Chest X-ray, PA view. Patient: 71 years old, sex M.
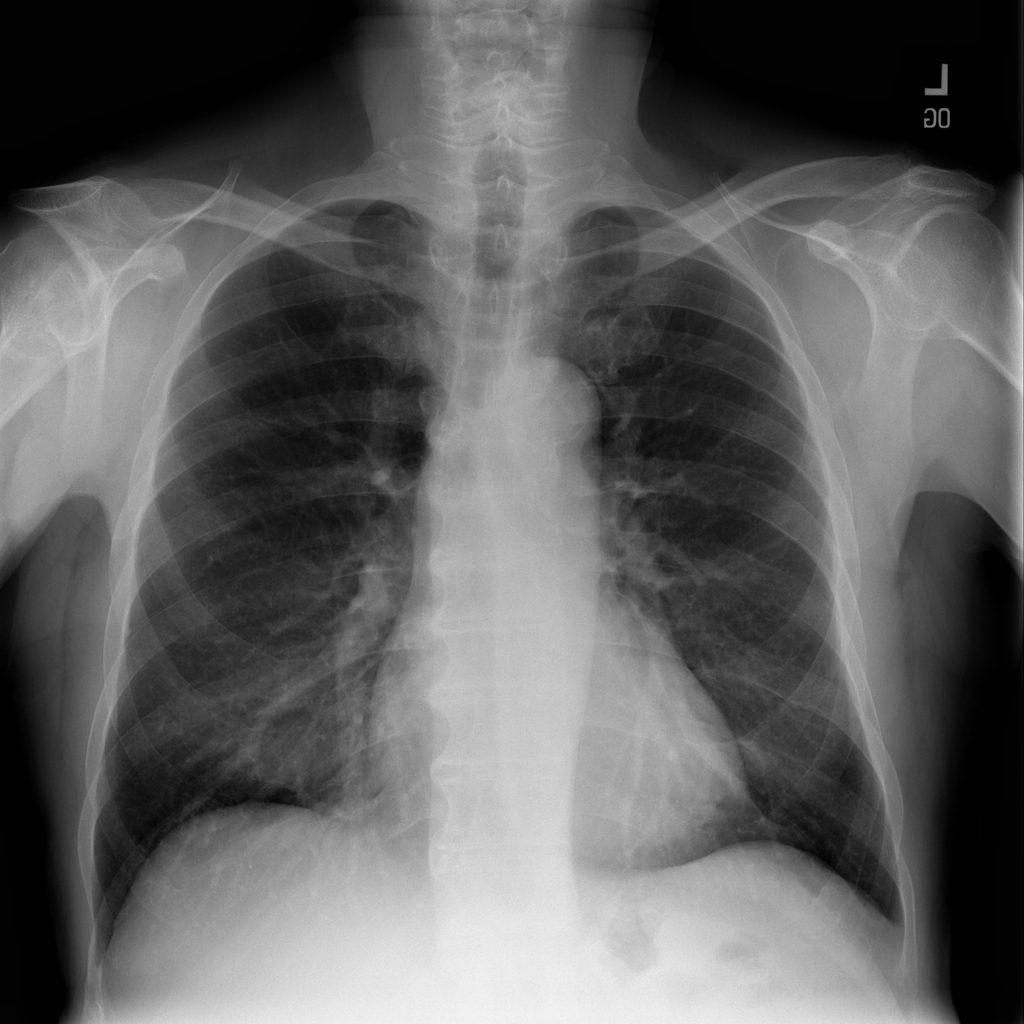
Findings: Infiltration